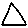
Label: triangle